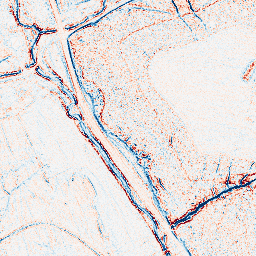
Category: edge_preserving
Decomposition family: bilateral
Decomposition parameters: d: 5
sigma_color: 75
sigma_space: 150
Upsampling method: quartic
Upsampling parameters: scale: 2
Upsampling scale: 2